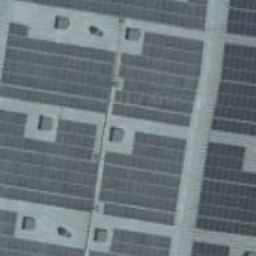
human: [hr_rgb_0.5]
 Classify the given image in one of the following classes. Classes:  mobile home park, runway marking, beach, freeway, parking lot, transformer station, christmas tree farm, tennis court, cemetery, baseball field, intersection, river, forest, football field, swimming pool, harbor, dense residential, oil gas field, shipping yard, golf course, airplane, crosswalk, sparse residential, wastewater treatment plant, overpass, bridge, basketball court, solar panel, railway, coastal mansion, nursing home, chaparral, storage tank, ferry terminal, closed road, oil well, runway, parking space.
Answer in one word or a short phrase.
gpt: solar panel